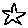
Label: star